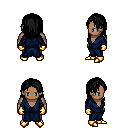
a pixel art fantasy rpg character, male body template, human, dark skin, blue robe, magenta pants, black long hairstyle, gold gloves, gold boots, four views (front, back, left, right), 2x2 character sprite sheet, small pixel art, hard edges, no anti-aliasing